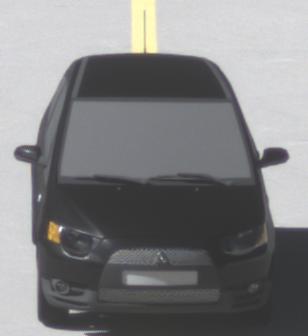
Make: Mitsubishi
Model: Colt 1.1
Detailed model: Colt (VI)
Model produced from: 2008/11
Model produced until: 2010/10
Doors: 3
Color: black
Road condition: dry road
Daytime: midday
Contrast: high contrast